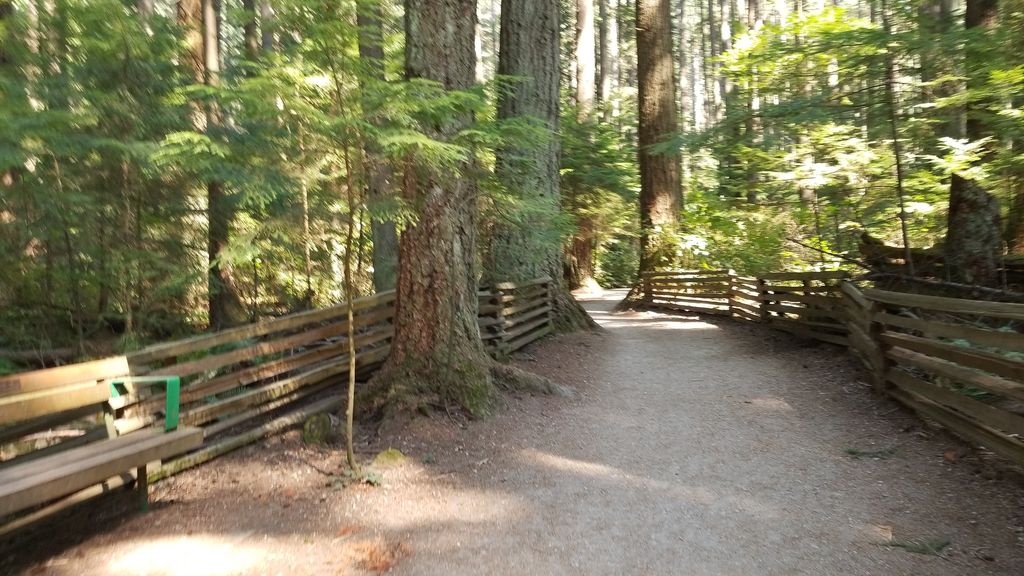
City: vancouver